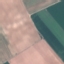
Label: AnnualCrop